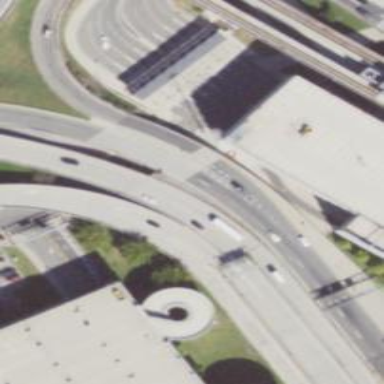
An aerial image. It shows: Tertiary link road on asphalt bridge.